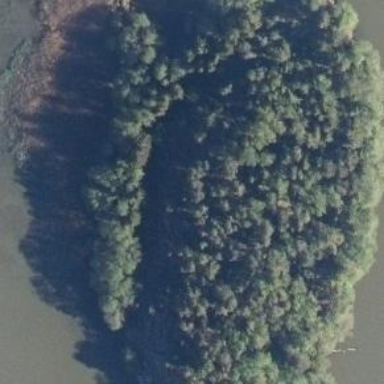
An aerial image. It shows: Natural cliff.